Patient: sex M, age 69
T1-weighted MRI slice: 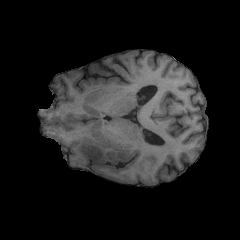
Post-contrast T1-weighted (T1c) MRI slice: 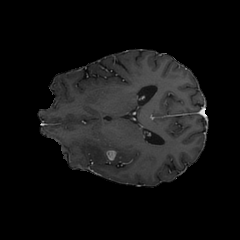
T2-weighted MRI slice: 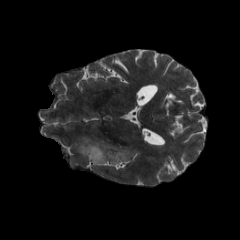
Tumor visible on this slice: yes
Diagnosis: Glioblastoma, IDH-wildtype
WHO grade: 4